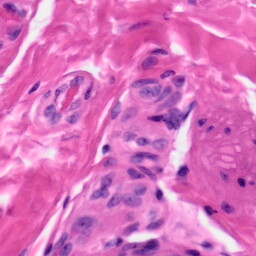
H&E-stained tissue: Skin